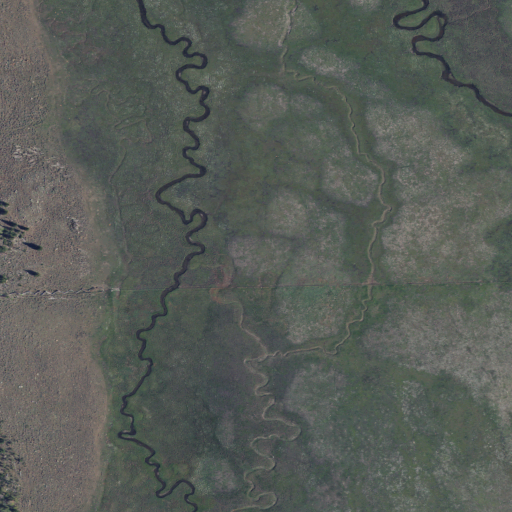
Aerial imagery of plain(s) in Utah named Danish Meadows containing shrub, deciduous forest, woody wetlands, herbaceous wetlands, evergreen forest, open water, and mixed forest